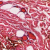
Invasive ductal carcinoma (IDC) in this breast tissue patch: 0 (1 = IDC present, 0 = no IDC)